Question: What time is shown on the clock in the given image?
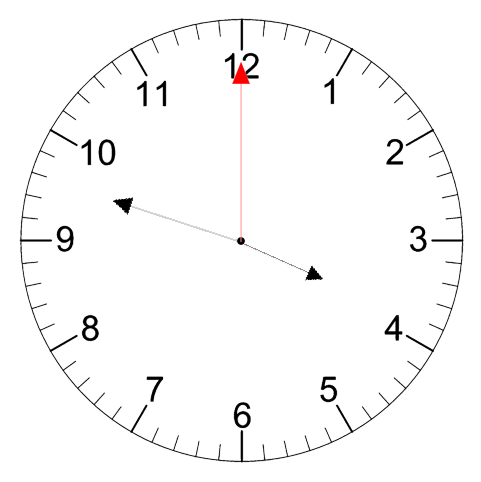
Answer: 03:48:00